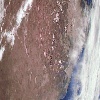
Label: land